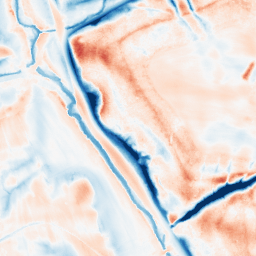
Category: trend_removal
Decomposition family: local_polynomial
Decomposition parameters: window_size: 31
degree: 1
Upsampling method: sinc_hamming
Upsampling parameters: scale: 4
kernel_size: 16
Upsampling scale: 4